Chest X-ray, AP view. Patient: 31 years old, sex F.
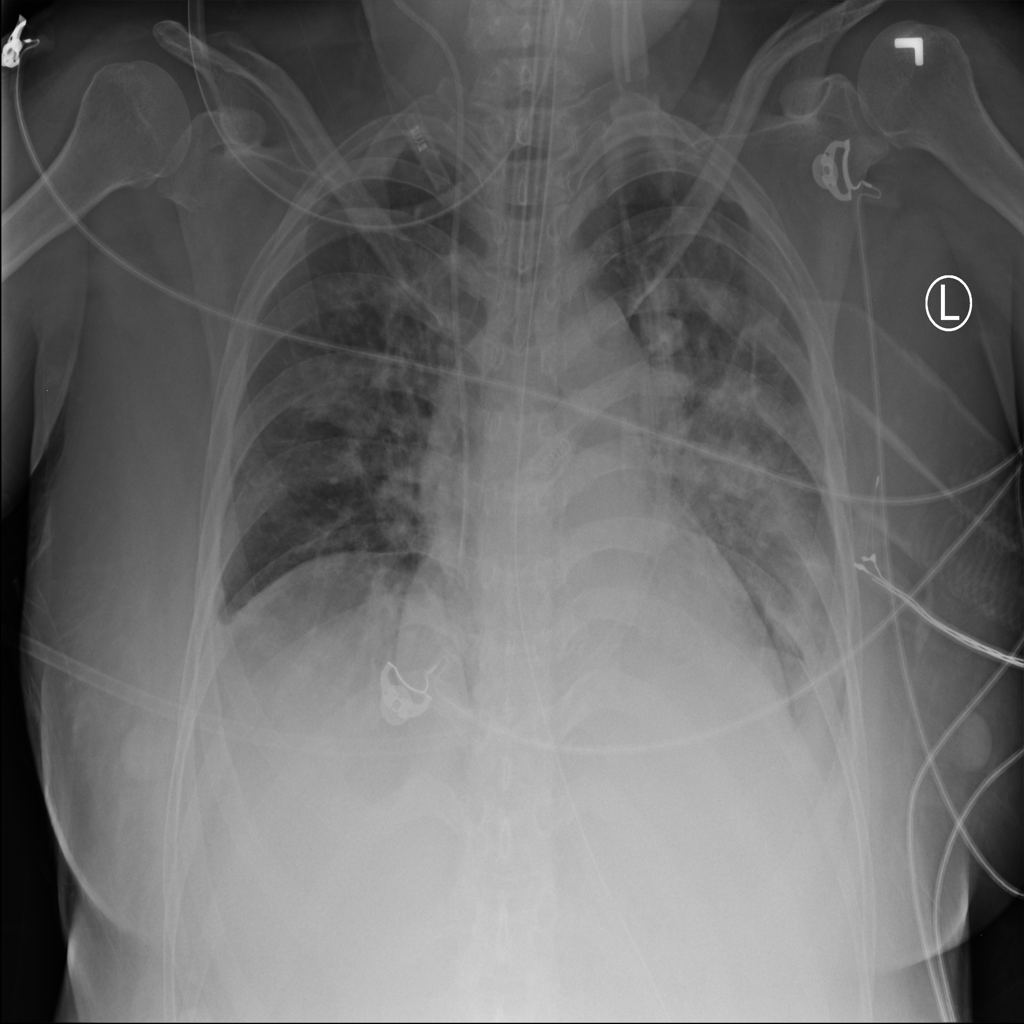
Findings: Effusion, Infiltration